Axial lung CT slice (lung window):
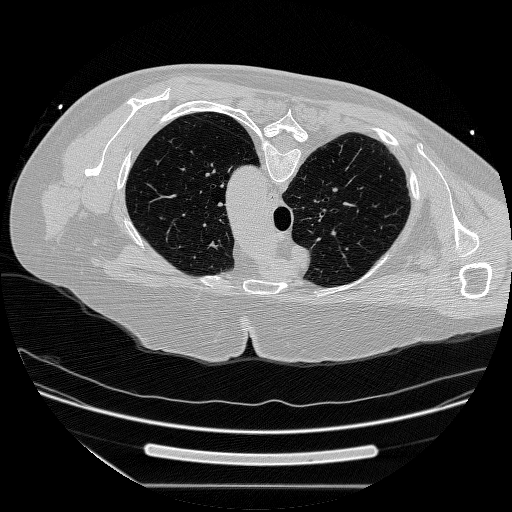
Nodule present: no